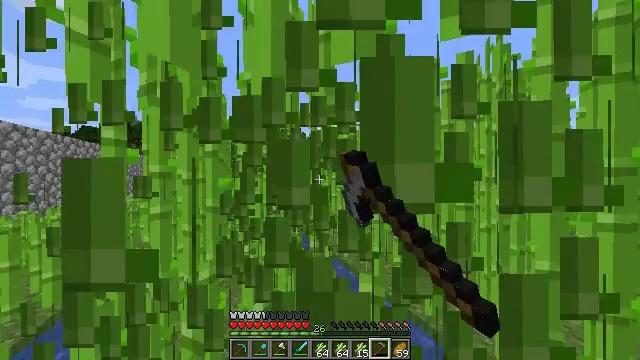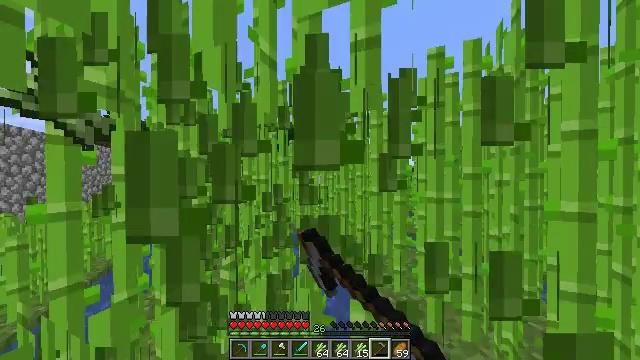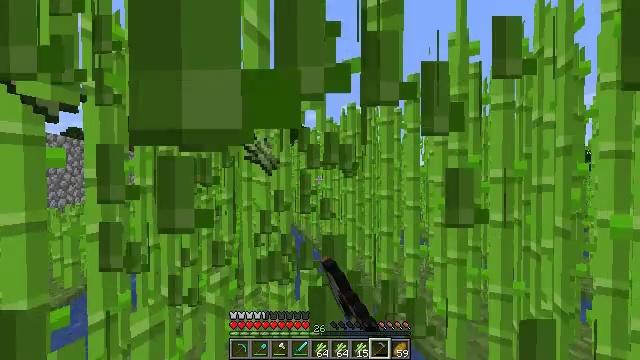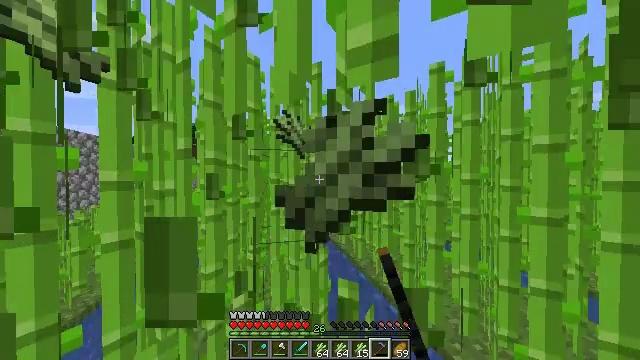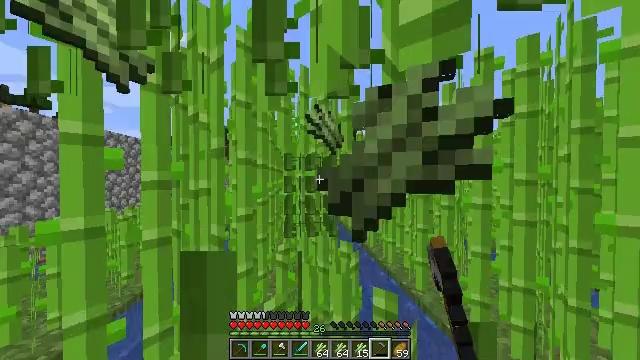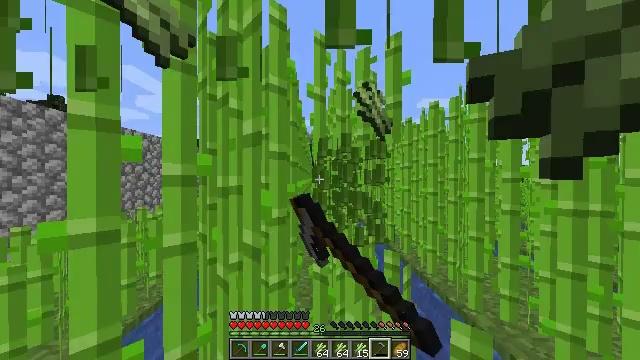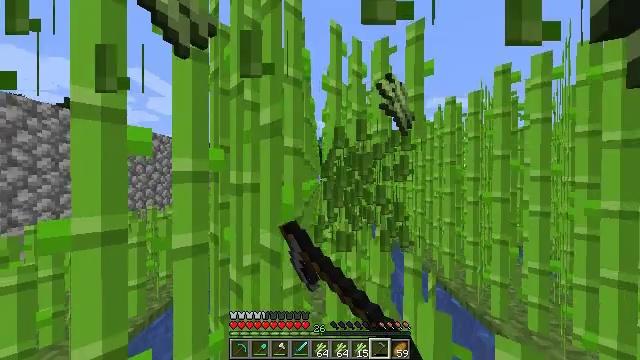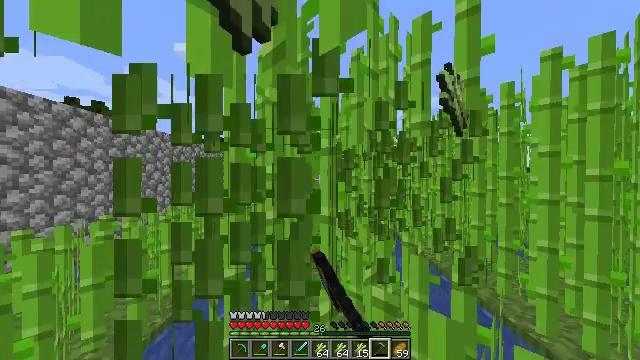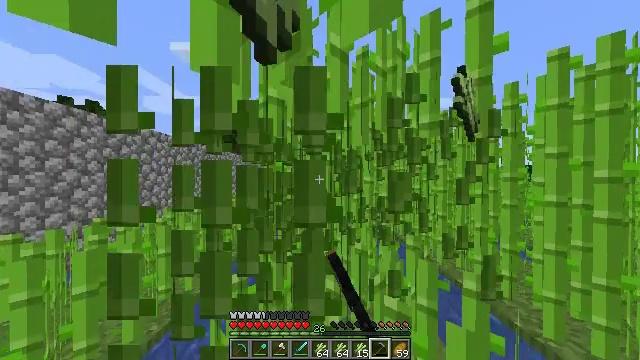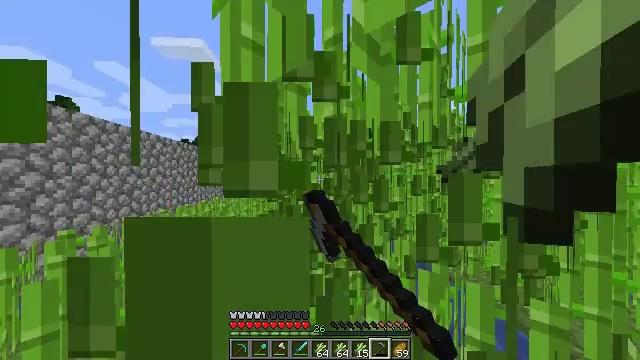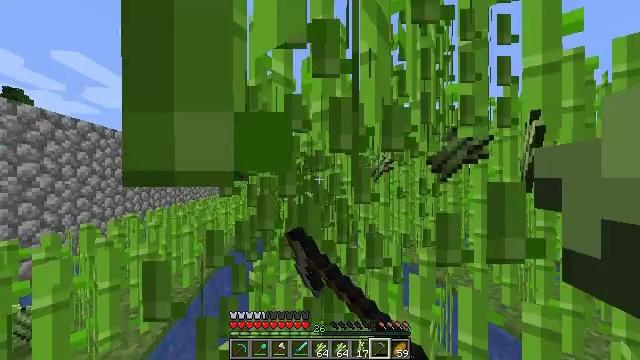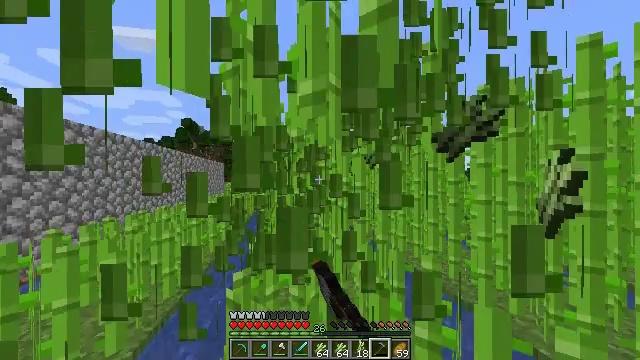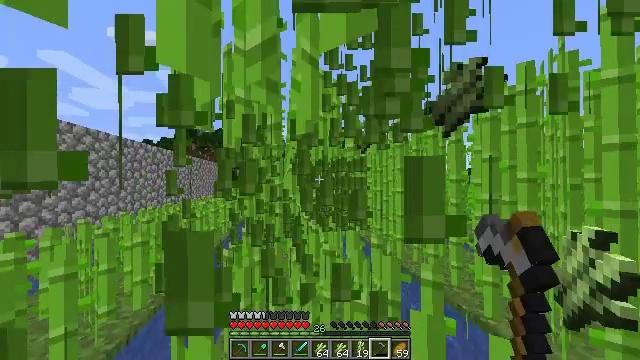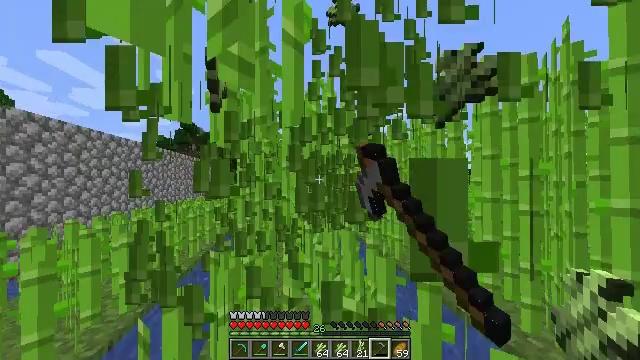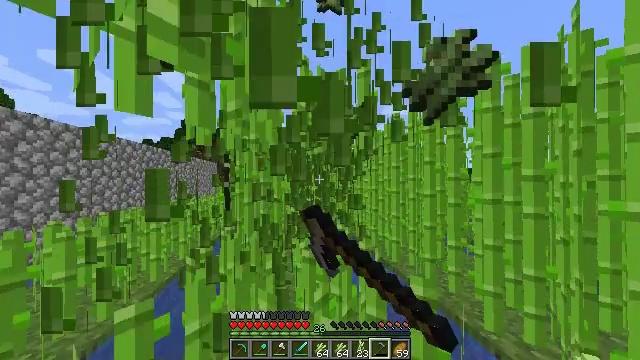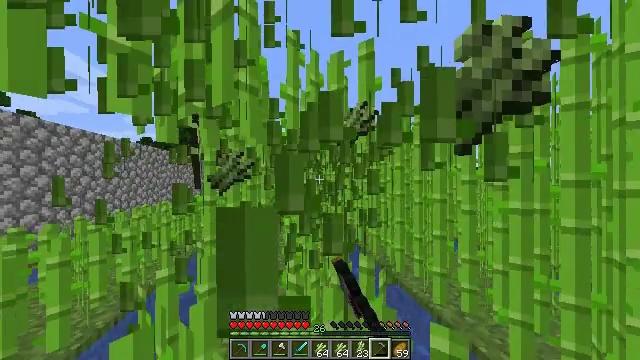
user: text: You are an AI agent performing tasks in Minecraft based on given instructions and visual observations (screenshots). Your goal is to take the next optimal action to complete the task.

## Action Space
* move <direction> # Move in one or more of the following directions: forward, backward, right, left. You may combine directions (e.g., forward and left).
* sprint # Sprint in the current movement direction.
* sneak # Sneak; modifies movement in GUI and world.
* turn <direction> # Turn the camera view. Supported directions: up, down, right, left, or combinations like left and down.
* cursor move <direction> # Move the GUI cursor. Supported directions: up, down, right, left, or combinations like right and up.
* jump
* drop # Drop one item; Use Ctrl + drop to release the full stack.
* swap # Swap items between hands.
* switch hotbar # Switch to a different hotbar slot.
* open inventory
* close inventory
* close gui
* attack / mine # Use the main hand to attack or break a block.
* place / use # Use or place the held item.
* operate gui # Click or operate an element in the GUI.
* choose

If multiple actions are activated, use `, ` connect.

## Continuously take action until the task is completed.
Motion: motion action
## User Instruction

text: Mine the sugar cane near rivers.
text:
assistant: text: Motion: move forward, sprint, attack / mine
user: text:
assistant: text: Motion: move forward and move left, sprint, turn left, attack / mine
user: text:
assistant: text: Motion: move forward and move left, sprint, turn left, attack / mine
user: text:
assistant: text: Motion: move forward and move left, sprint, turn left, attack / mine
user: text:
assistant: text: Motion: move forward and move left, sprint, turn left, attack / mine
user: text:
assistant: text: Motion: move forward and move left, sprint, turn left, attack / mine
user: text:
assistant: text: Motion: move forward and move left, sprint, attack / mine
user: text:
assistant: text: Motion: move forward and move left, sprint, attack / mine
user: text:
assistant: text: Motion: move forward, sprint, turn right, attack / mine
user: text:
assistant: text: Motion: move forward and move right, sprint, turn right, attack / mine
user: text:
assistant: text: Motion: move forward and move right, sprint, turn right, attack / mine
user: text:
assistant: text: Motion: move forward and move right, sprint, attack / mine
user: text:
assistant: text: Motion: move forward and move right, sprint, attack / mine
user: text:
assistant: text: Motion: move forward, sprint, attack / mine
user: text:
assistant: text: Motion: move forward and move left, sprint, attack / mine
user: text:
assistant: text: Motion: move forward and move left, sprint, attack / mine
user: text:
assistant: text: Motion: move forward and move left, sprint, attack / mine
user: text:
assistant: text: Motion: move forward and move left, sprint, attack / mine
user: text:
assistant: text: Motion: move forward and move left, sprint, turn left, attack / mine
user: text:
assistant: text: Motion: move forward, sprint, turn left, attack / mine
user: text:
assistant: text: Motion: move forward, sprint, attack / mine
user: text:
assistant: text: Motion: move forward, sprint, attack / mine
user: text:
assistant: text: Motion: move forward, sprint, attack / mine
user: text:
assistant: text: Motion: move forward and move right, sprint, attack / mine
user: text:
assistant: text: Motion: move forward and move right, sprint, attack / mine
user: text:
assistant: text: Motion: move forward and move right, sprint, turn right, attack / mine
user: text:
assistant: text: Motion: move forward and move right, sprint, turn right, attack / mine
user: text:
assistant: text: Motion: move forward, sprint, attack / mine
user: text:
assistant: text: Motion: move forward, sprint, attack / mine
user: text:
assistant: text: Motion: move forward and move left, sprint, turn left, attack / mine